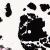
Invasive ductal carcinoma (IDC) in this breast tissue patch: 0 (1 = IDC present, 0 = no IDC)